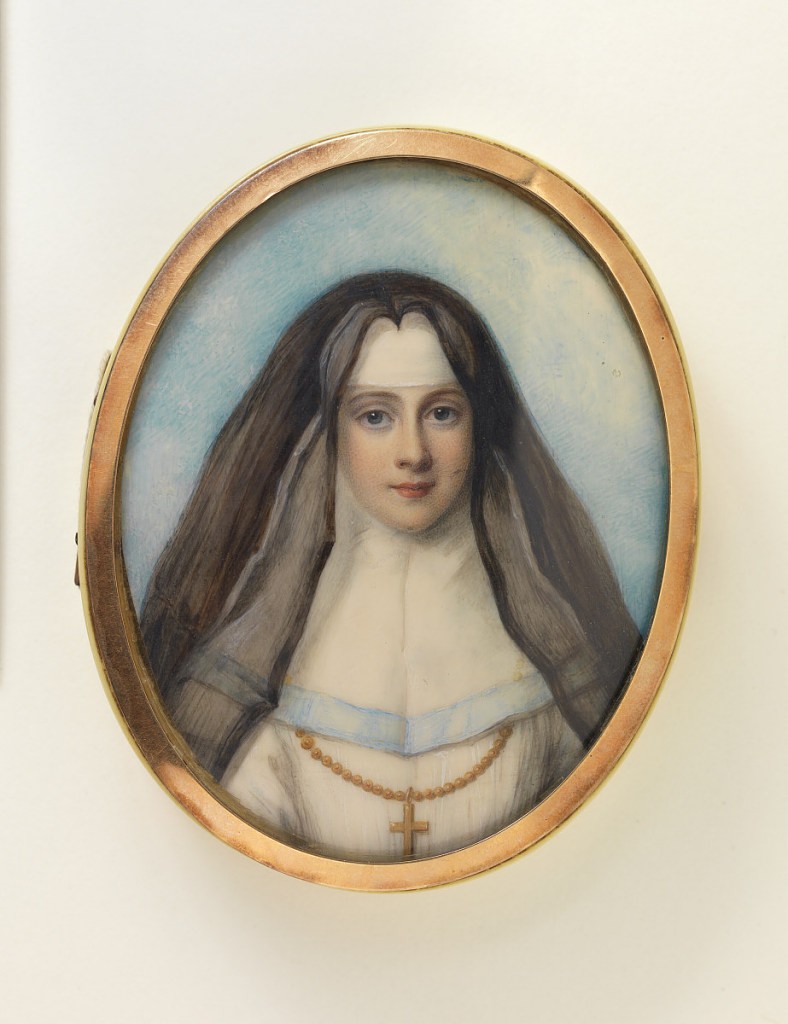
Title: Portrait Miniature of a Nun on a box
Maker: Richard Cosway, English, 1742 – 1821
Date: ca. 1790
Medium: Watercolor and gum arabic, cut ivory, wood
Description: Oval box with metal rim and ivory face with watercolor portrait of a nun.